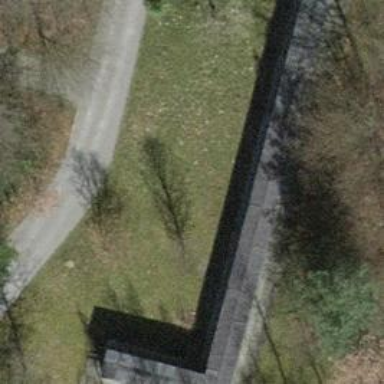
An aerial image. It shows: Cemetery with columbarium.